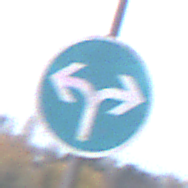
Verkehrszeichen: VorgeschriebeneFahrtrichtungRechtsOderLinks
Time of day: MorningAfternoon
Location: Outdoor (Nature)
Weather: Overcast
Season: NotSpecified
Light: Natural